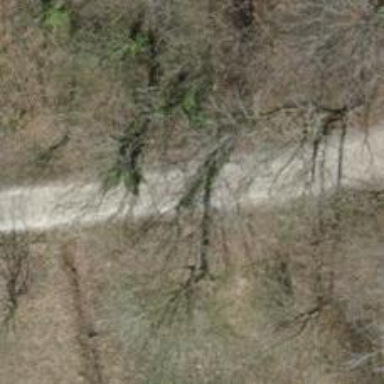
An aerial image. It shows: Dirt track road.